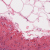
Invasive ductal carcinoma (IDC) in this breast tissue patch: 0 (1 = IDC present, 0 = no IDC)